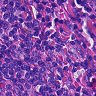
Metastatic tissue present: no